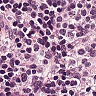
Metastatic tissue present: no